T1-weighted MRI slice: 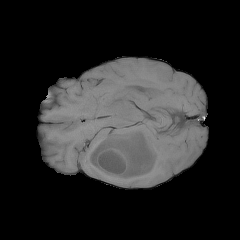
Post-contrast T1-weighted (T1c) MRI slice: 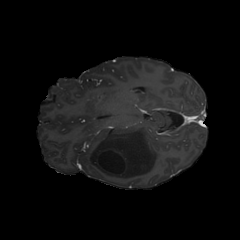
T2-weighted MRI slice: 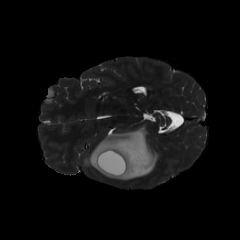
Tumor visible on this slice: yes